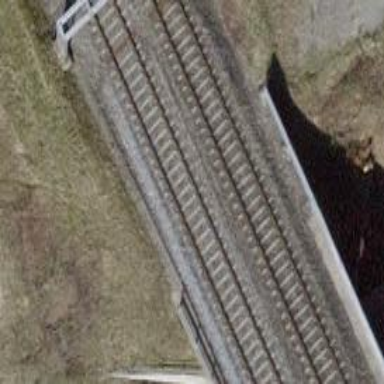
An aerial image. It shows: Single-track railway with electrified contact lines.